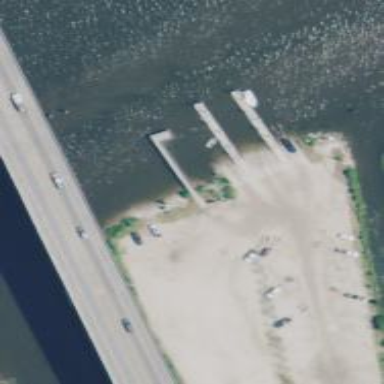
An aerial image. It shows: Slipway on leisure land.